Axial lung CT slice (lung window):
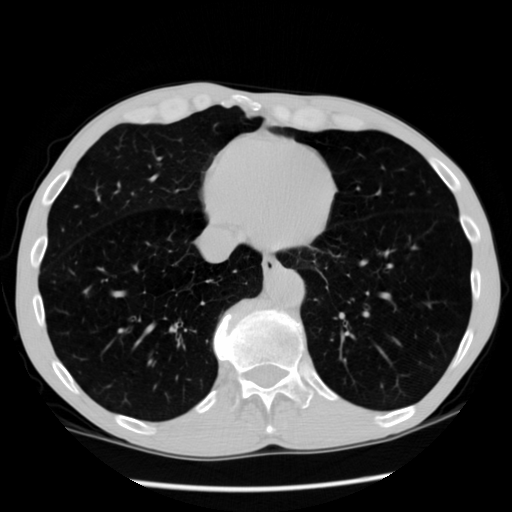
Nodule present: no